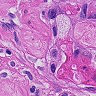
Metastatic tissue present: yes